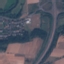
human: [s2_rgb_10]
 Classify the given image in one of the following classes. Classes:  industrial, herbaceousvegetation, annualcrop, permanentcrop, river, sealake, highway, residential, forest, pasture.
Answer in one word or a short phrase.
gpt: Highway